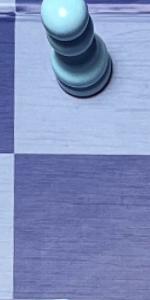
Label: Empty